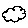
Label: cloud